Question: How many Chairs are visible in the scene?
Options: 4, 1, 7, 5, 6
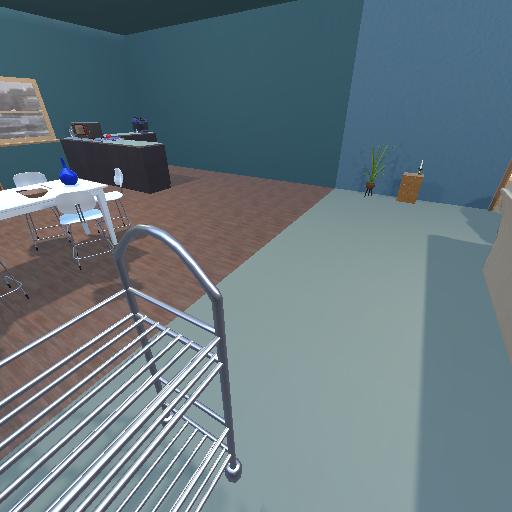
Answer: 4